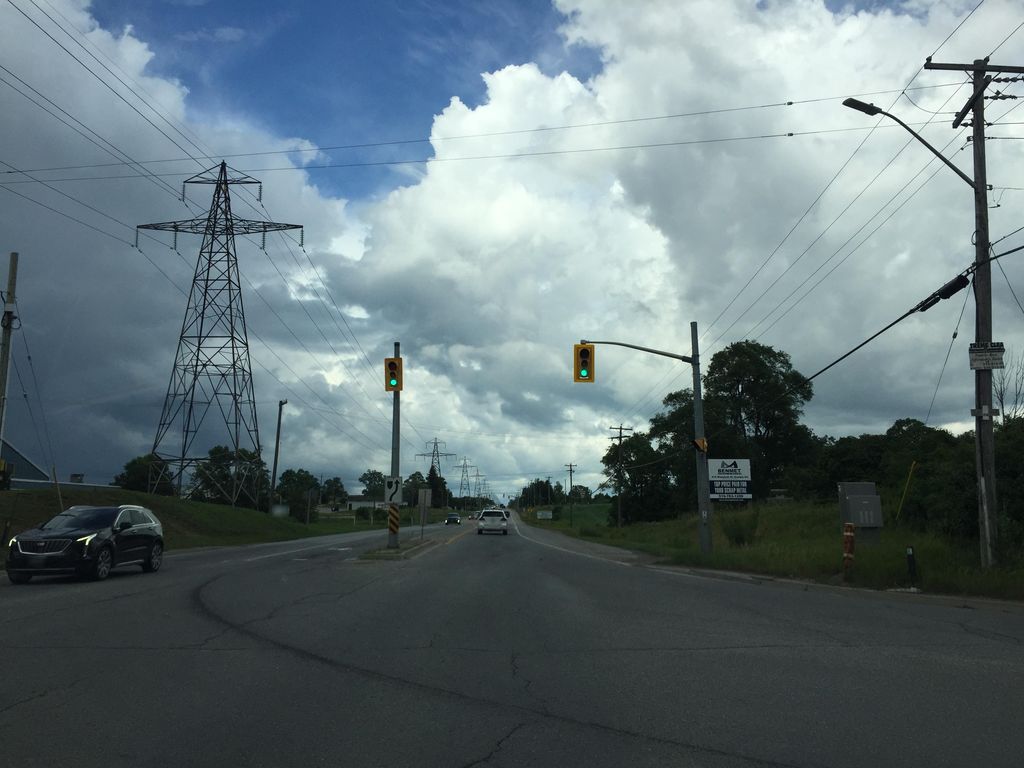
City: kitchener-waterloo